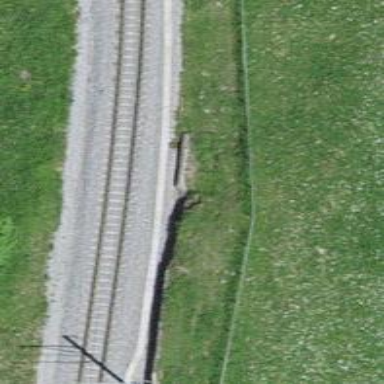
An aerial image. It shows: Narrow-gauge railway track with 1 electrified contact line.